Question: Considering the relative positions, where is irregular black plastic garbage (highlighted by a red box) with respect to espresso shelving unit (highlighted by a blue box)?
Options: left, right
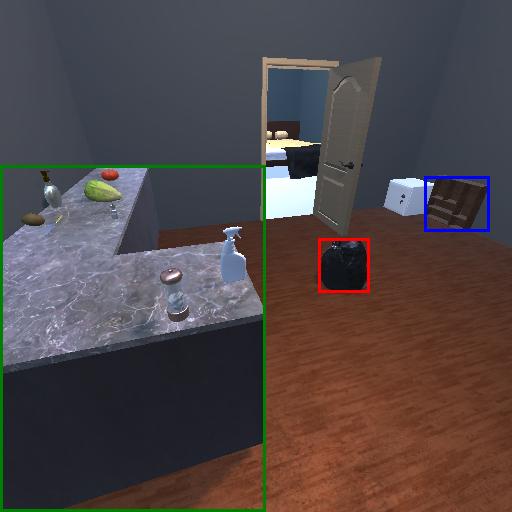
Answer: left